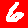
Digit: 6